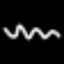
Label: squiggle